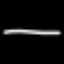
Label: line